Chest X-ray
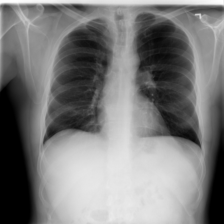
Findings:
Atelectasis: negative
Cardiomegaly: negative
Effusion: negative
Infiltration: negative
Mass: negative
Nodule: negative
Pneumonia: negative
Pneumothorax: negative
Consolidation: negative
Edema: negative
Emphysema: negative
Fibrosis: negative
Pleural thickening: negative
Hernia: negative